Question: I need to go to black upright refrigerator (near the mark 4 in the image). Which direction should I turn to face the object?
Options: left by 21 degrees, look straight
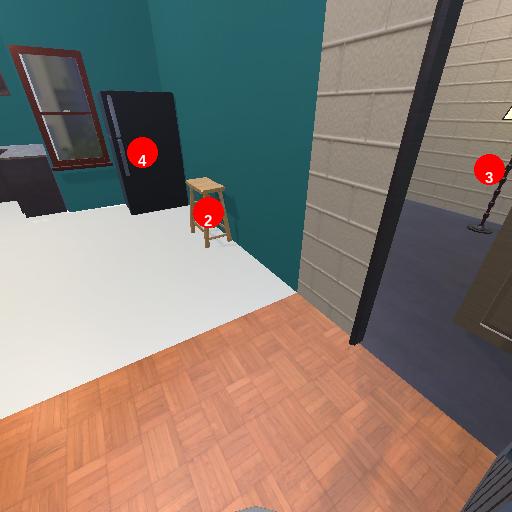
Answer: left by 21 degrees